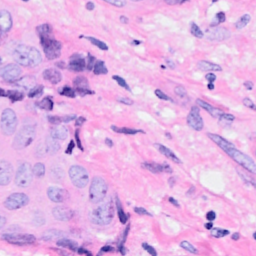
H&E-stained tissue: Breast